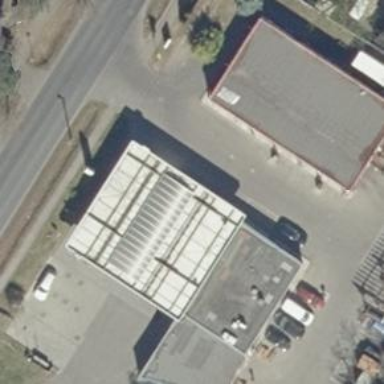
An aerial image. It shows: Fuel station.